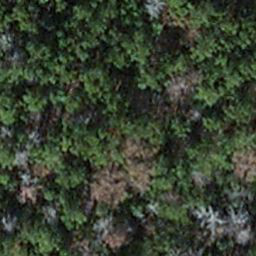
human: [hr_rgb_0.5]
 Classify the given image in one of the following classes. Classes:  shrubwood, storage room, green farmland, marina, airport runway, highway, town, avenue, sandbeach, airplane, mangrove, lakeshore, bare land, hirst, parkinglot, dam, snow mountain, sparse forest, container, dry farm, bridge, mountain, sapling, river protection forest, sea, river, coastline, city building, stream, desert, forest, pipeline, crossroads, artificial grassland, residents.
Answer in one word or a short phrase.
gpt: sapling